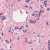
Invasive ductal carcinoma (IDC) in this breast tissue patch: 1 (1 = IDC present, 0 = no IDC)